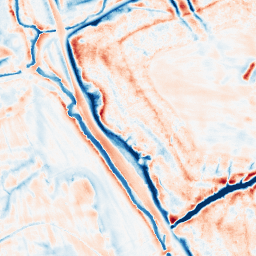
Category: edge_preserving
Decomposition family: bilateral
Decomposition parameters: d: 21
sigma_color: 150
sigma_space: 50
Upsampling method: bicubic
Upsampling parameters: scale: 8
Upsampling scale: 8